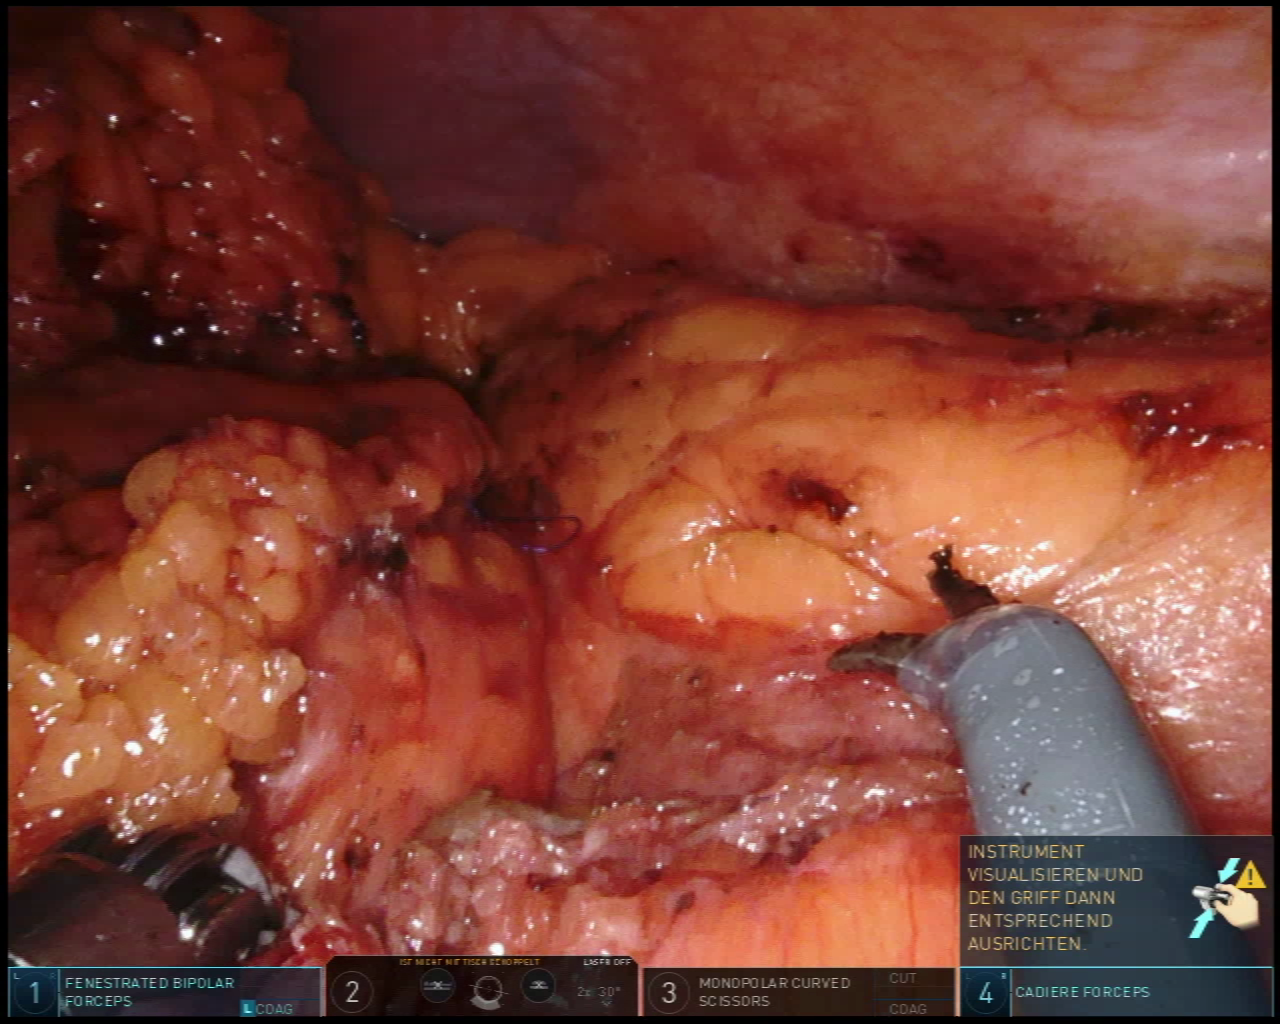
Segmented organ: abdominal_wall
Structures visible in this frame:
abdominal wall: yes
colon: no
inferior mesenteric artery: no
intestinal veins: no
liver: no
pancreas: no
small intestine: no
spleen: no
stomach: no
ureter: no
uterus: no
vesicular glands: no